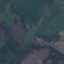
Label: HerbaceousVegetation